Question: I've been sent a exercise where I have to print to the console (in C) a triangle using three different symbols in the following way:
1. The program must ask how many rows the triangle will have.
2. The program will print the triangle in the following way:
From outside to inside, the first triangle will be formed of '*', the one inside it will be '-', the one inside again will be '$' and then the other way around...
This is my code:
'''
#include <stdio.h>
int num = 0; //Var to store the user input.
int blank; //Var to store number of blank spaces.
int main() {
printf("Number of rows? ");
scanf("%d", &num);
printf("
");
blank = num - 1;
//For loop to print each row of the triangle.
for(int k = 1; k <= num; k++) {
//For loop to print each blank space.
for(int j = 1; j <= blank; j++) {
printf(" ");
}
blank--; //Decrease number of blank spaces.
//For loop to print each symbol of the triangle.
for(int r = 1; r <= 2 * k - 1; r++) {
if(r % 2 == 0) {
printf("-");
}
else if(r % 3 == 0) {
printf("$");
}
else {
printf("*");
}
}
printf("
");
}
blank = 1;
return 0;
}
'''
And this is what it's printing:

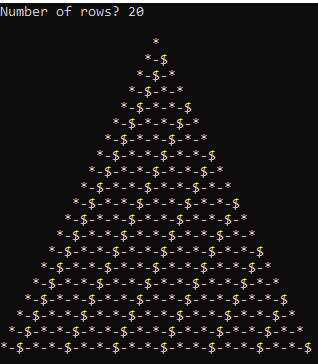
Answer: Try working out the pattern on paper first.
For example, the dollar sign starts two rows below the top of the outermost triangle. All subsequent dollar signs are each one column before or one column after the preceding dollar sign. In this way each character of a new line is remotely dependent on the very first character.
Once you understand the underlying pattern, you can start programming the loop.